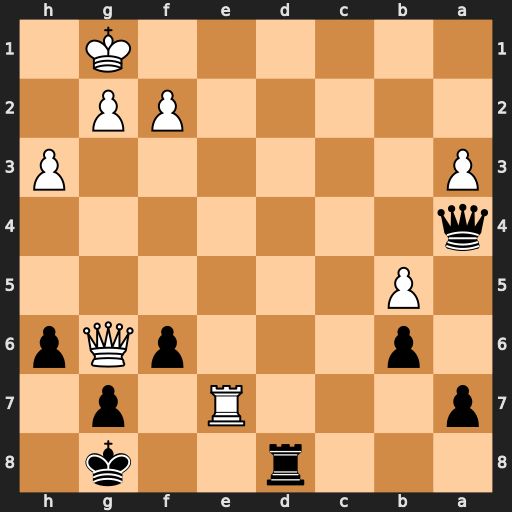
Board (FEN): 3r2k1/p3R1p1/1p3pQp/1P6/q7/P6P/5PP1/6K1
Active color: b
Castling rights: -
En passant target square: -
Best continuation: Qd1+ Kh2 Qd6+ Qg3 Qxe7